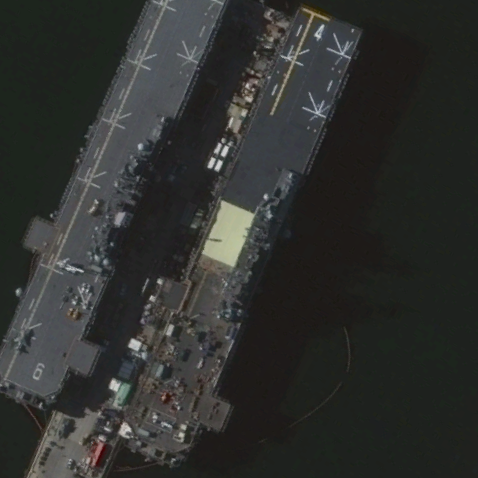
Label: assault